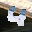
Label: 4